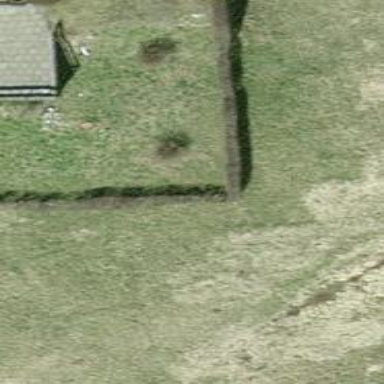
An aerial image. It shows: Hedge acting as barrier.